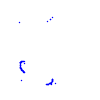
Particle: proton